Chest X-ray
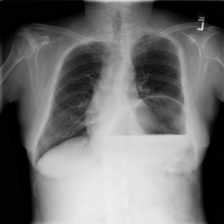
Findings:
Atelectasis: negative
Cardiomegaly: negative
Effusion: negative
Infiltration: negative
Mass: negative
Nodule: negative
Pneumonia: negative
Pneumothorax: negative
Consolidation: negative
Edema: negative
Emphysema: negative
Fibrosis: negative
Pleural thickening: negative
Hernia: negative